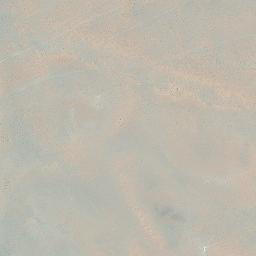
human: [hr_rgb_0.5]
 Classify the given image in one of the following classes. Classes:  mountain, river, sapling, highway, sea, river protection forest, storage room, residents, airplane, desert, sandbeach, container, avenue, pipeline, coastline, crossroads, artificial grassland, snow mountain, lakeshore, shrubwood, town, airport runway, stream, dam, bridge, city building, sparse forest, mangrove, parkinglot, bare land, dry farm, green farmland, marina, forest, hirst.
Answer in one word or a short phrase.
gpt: desert